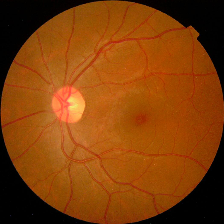
Diabetic retinopathy grade: No DR